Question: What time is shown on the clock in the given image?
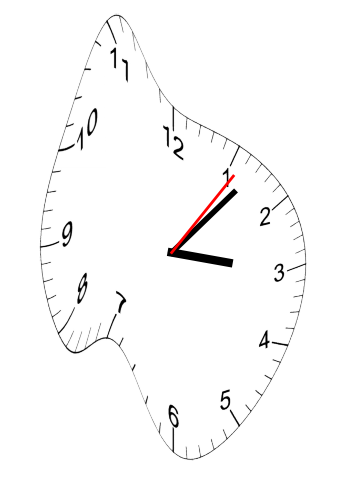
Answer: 03:07:06